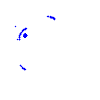
Particle: proton